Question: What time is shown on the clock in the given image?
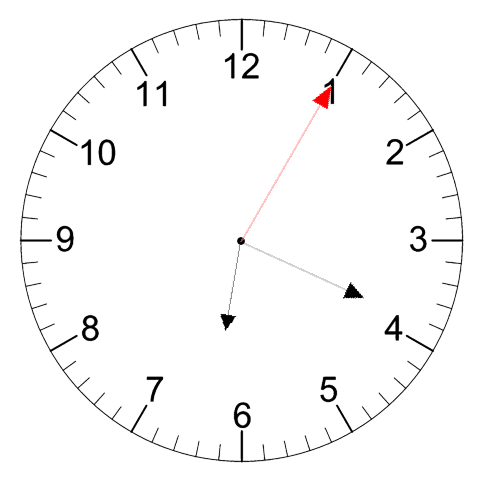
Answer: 06:19:05